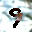
Label: 9